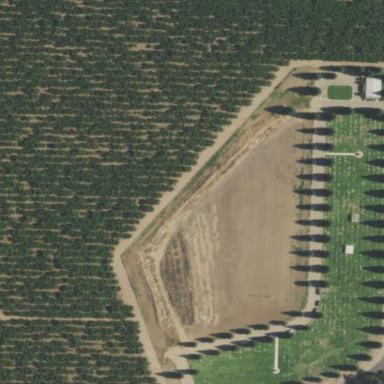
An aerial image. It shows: Orchard.